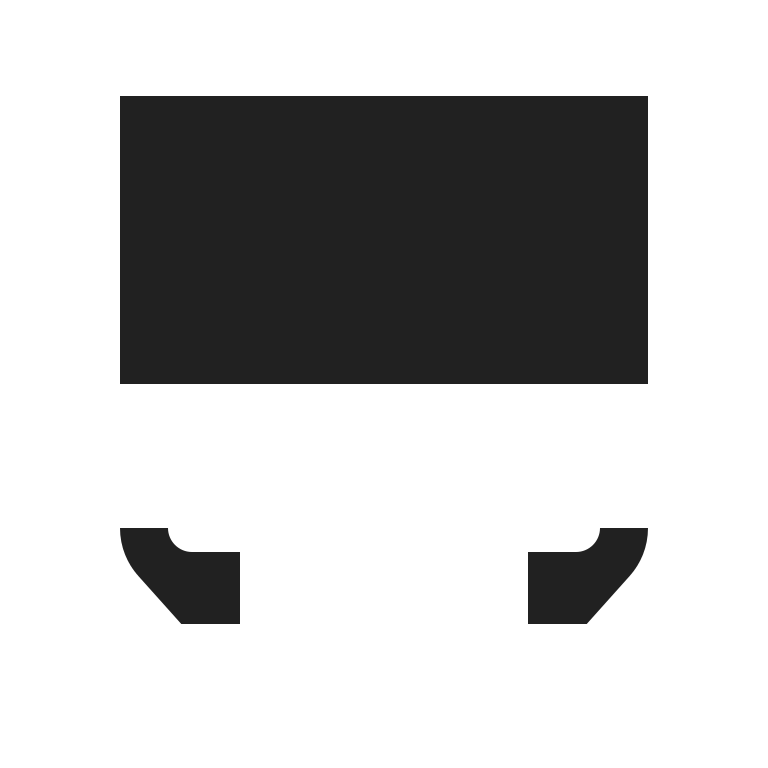
desktop computer high contrast